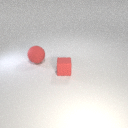
small red rubber cube to the right of large red rubber sphere